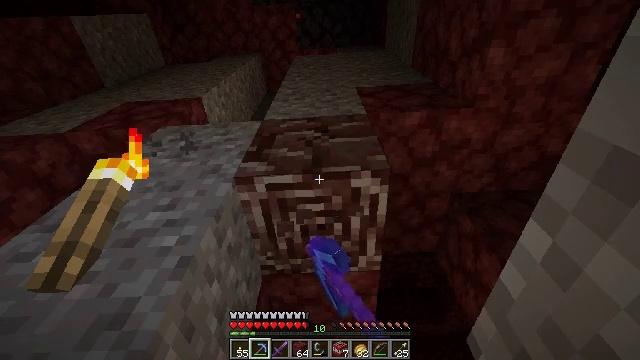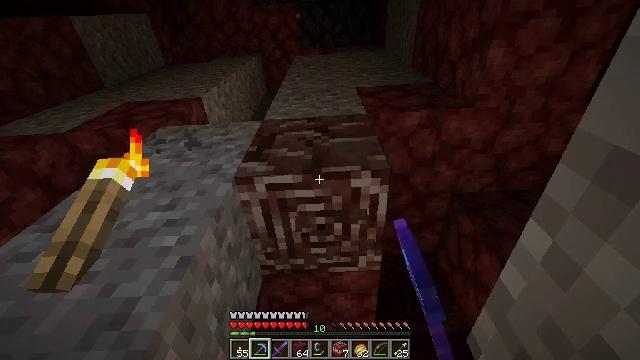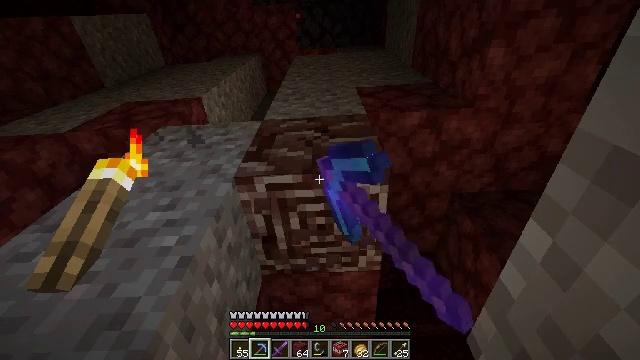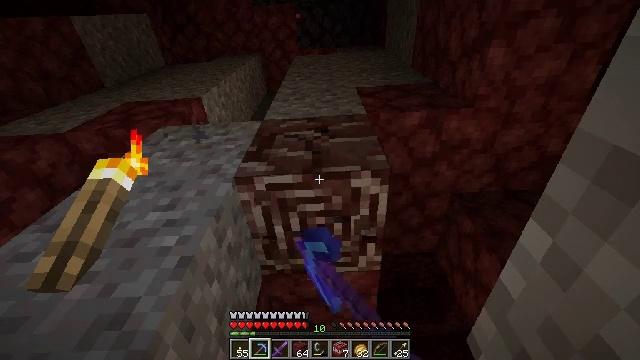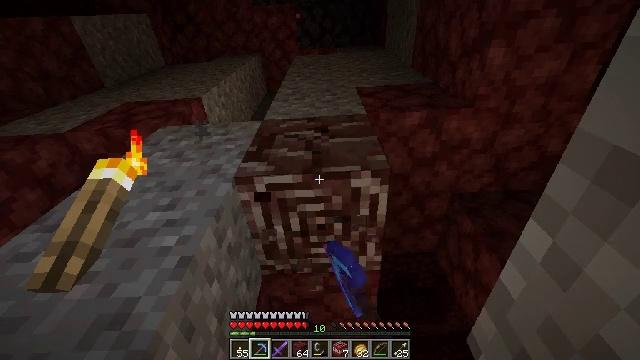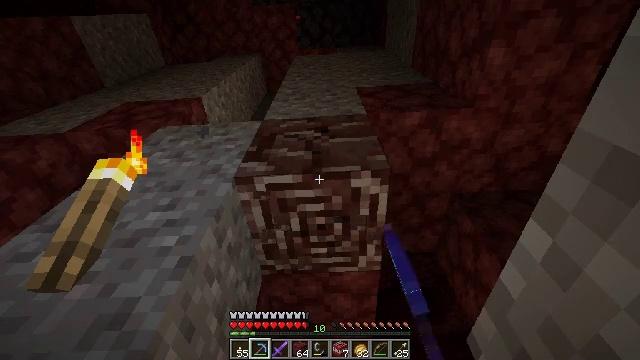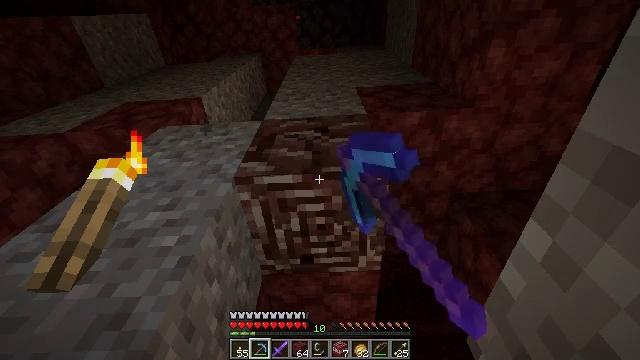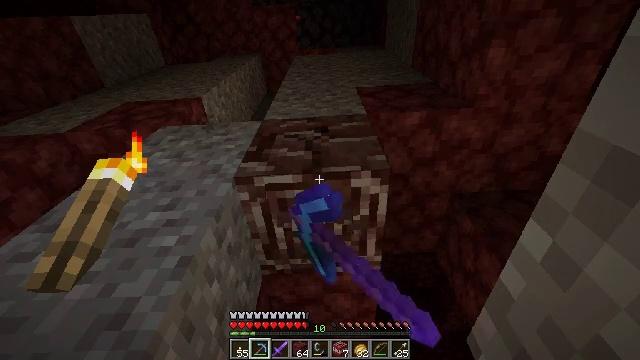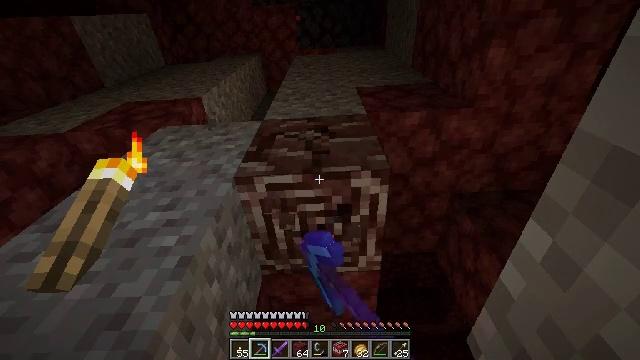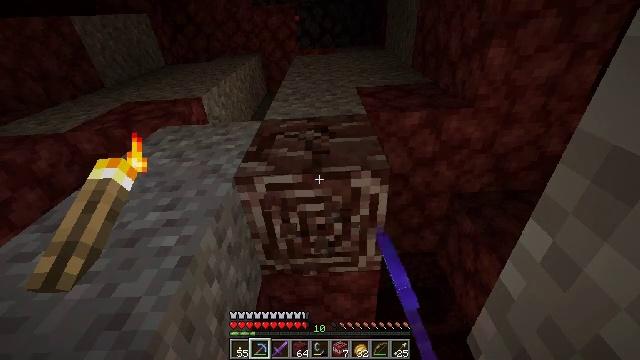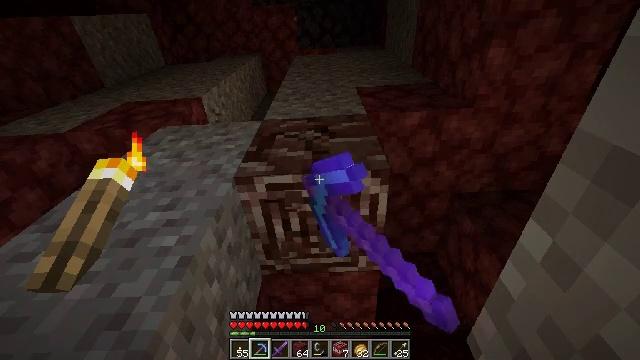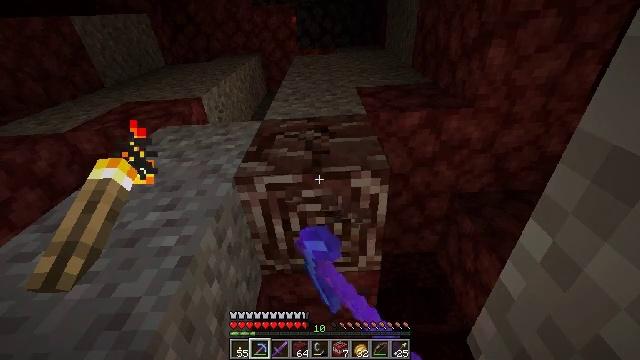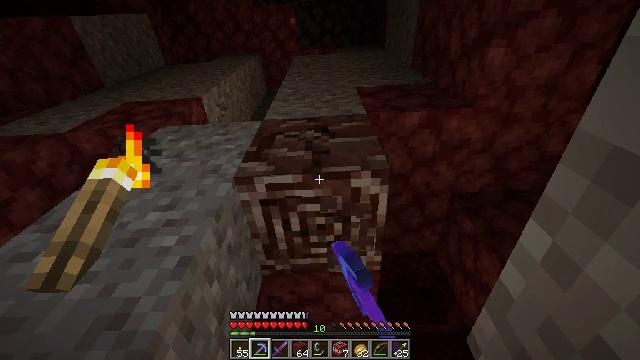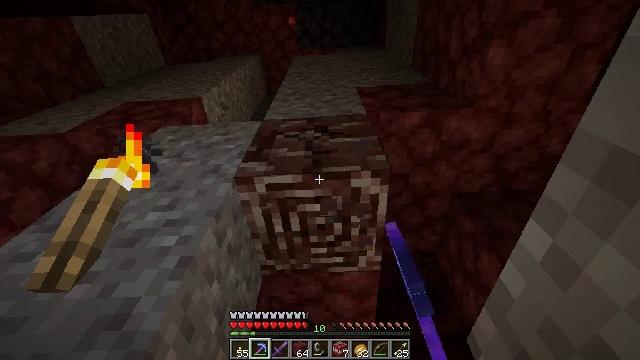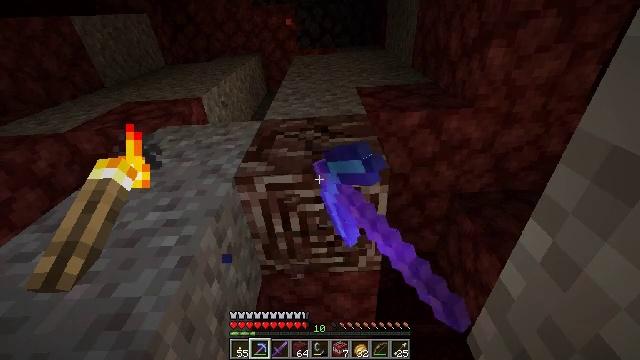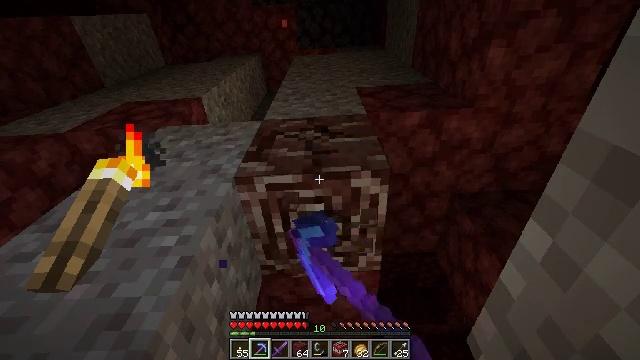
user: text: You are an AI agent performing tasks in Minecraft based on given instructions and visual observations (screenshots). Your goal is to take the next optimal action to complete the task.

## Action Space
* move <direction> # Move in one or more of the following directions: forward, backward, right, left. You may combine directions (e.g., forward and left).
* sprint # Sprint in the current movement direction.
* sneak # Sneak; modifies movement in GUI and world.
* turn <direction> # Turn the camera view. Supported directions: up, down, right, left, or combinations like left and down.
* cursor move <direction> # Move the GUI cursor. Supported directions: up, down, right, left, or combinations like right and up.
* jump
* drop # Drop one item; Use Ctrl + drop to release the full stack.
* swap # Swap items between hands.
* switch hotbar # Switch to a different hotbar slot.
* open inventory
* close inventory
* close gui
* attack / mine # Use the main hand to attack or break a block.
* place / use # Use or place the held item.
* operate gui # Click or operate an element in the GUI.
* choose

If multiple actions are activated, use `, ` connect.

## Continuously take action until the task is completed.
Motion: motion action
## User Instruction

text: Collect ancient debris for Netherite crafting.
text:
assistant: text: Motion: attack / mine
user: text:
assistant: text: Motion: attack / mine
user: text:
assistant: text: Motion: attack / mine
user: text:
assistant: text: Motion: attack / mine
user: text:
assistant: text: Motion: attack / mine
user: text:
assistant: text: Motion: attack / mine
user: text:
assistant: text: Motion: attack / mine
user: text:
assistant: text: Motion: attack / mine
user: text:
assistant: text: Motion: attack / mine
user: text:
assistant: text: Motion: attack / mine
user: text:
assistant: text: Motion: attack / mine
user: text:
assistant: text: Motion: attack / mine
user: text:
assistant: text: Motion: attack / mine
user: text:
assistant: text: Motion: attack / mine
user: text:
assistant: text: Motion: attack / mine
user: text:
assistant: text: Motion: attack / mine
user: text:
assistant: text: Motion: attack / mine
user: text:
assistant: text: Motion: attack / mine
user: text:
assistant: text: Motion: attack / mine
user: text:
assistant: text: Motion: attack / mine
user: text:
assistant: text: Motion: attack / mine
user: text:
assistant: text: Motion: attack / mine
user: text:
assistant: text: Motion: attack / mine
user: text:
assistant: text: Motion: attack / mine
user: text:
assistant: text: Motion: attack / mine
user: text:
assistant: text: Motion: attack / mine
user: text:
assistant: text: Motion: attack / mine
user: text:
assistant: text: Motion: attack / mine
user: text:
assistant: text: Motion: attack / mine
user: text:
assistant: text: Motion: attack / mine